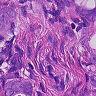
Metastatic tissue present: yes